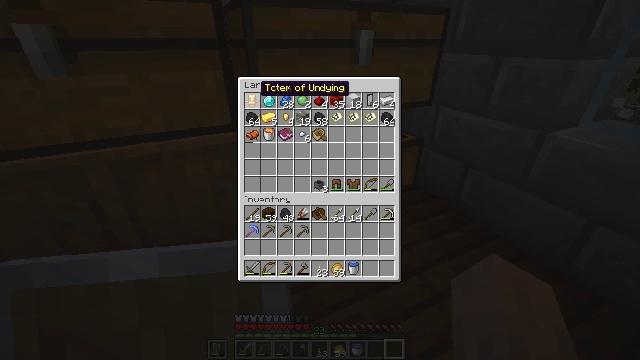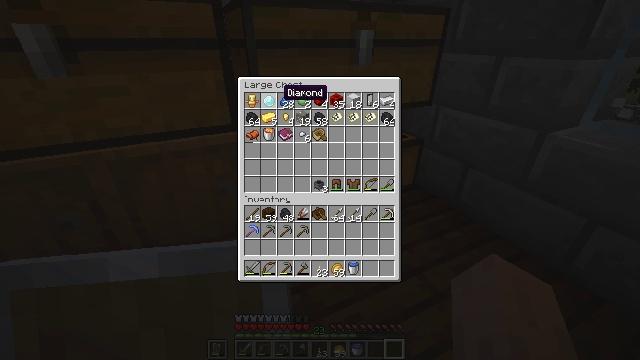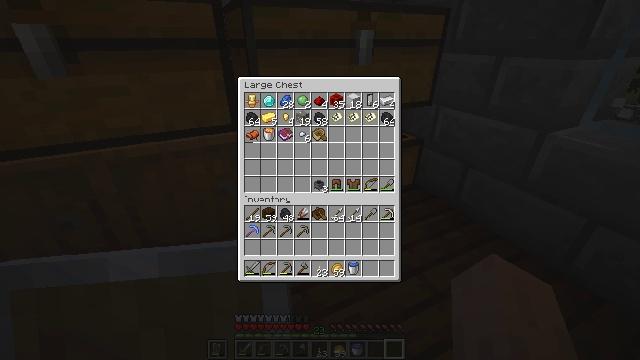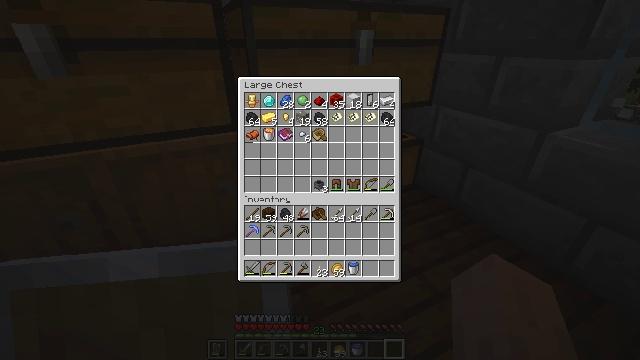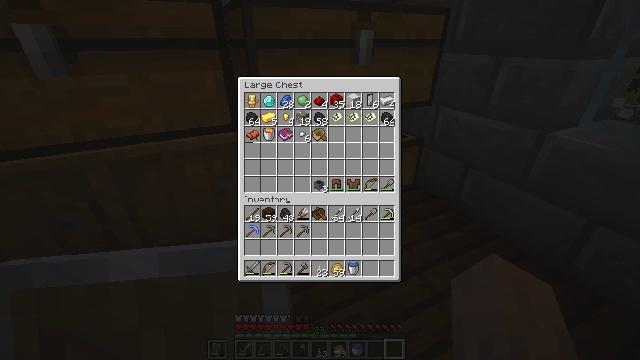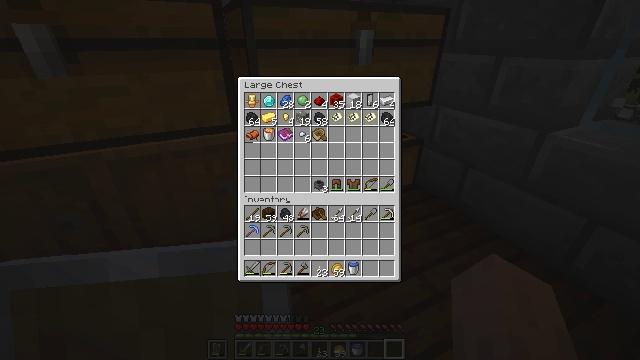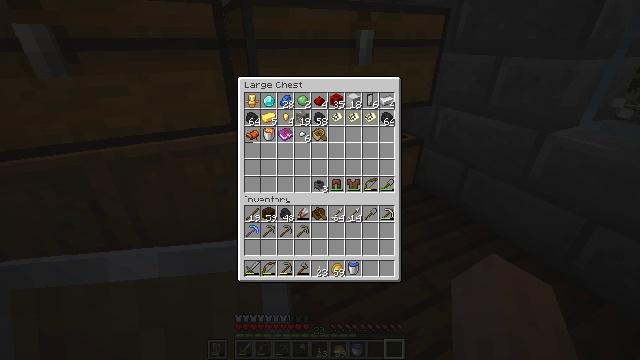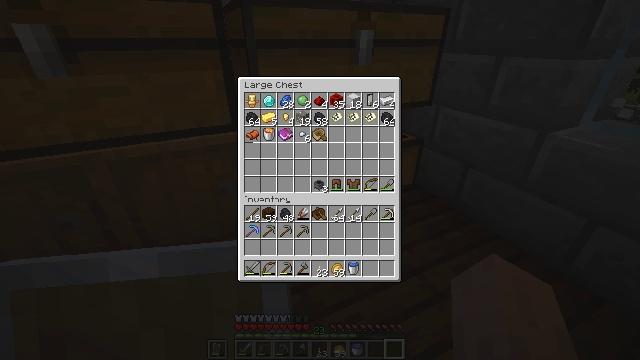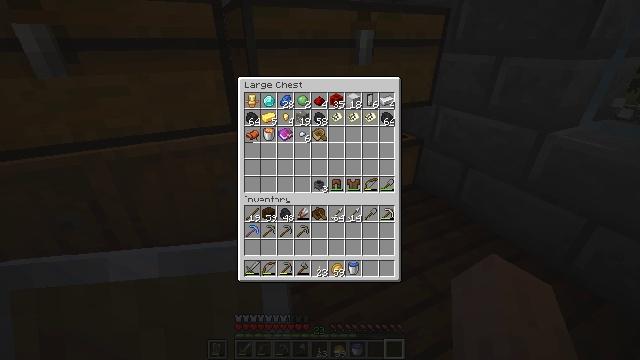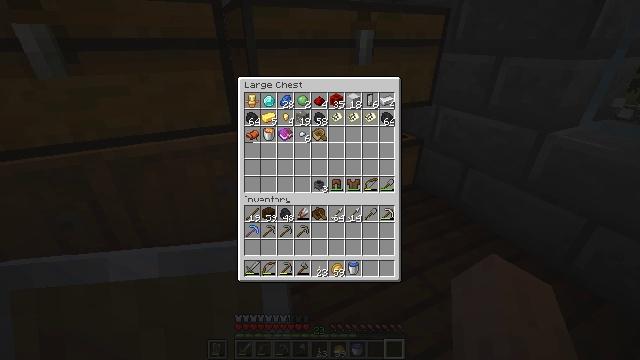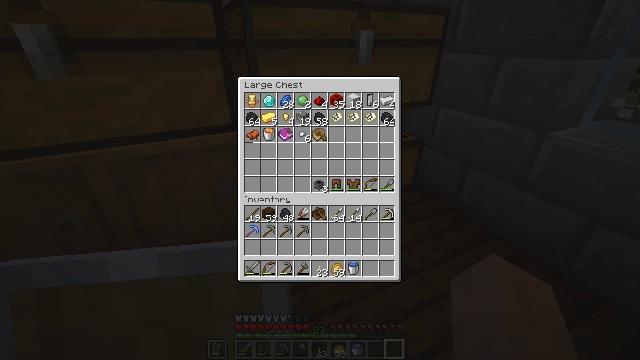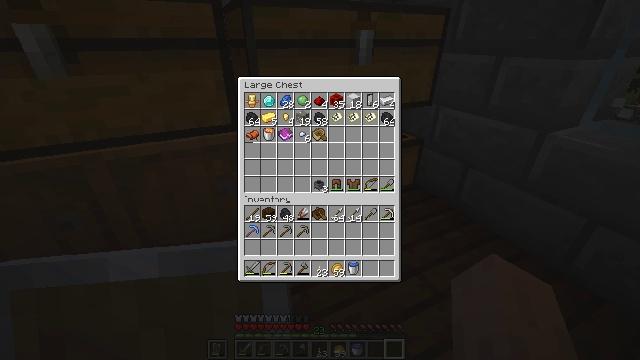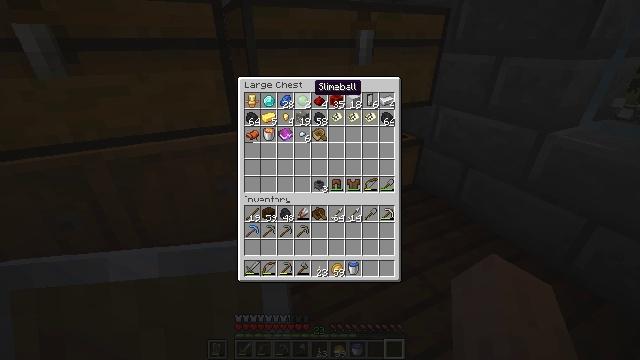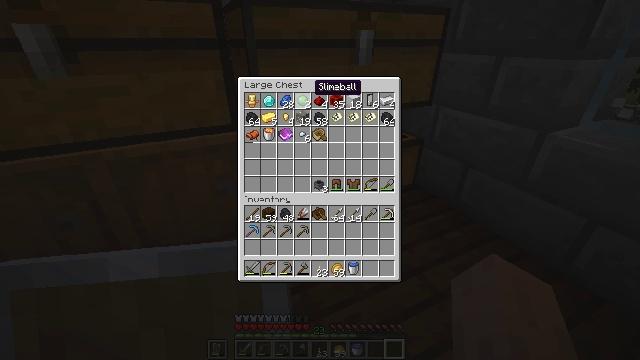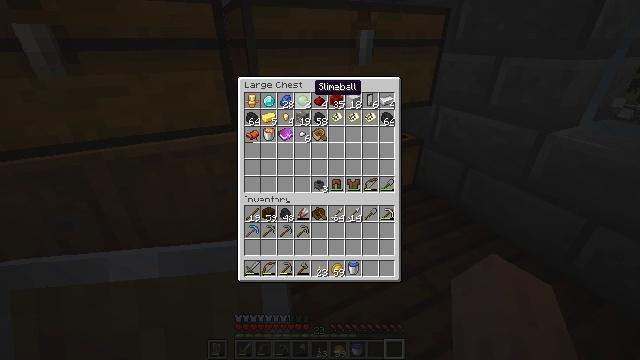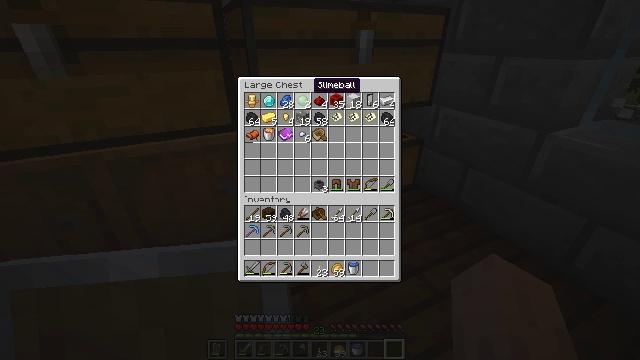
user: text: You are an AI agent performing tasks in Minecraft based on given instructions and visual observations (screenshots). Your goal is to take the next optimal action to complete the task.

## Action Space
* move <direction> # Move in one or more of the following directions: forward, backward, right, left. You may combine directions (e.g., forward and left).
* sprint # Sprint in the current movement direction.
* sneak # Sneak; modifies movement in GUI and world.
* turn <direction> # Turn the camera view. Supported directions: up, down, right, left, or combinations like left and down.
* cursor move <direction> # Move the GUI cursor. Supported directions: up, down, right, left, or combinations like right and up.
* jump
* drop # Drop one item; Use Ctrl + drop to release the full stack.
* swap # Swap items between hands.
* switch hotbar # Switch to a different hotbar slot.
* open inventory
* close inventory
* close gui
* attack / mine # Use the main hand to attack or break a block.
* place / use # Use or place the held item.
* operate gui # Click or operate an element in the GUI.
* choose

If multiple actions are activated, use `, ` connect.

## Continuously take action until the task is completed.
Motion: motion action
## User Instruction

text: Craft shears.
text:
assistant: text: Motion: turn right
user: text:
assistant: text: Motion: turn left and up
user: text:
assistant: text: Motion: turn left and down
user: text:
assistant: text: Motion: turn down
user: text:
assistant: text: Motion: turn right
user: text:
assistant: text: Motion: turn right and up
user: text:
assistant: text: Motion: no_op
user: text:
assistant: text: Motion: no_op
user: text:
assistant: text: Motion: no_op
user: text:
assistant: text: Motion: no_op
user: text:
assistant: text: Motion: no_op
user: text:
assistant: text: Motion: turn left and down
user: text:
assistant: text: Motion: no_op
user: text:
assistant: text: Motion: no_op
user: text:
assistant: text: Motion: no_op
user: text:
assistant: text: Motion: turn left
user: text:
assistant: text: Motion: turn left
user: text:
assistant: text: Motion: no_op
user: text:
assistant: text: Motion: no_op
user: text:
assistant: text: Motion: no_op
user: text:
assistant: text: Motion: no_op
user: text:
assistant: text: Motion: no_op
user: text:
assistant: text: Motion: no_op
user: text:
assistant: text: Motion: no_op
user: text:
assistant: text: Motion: no_op
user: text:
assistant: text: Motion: no_op
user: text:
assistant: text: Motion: no_op
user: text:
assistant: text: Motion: no_op
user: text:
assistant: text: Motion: no_op
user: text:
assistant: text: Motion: no_op